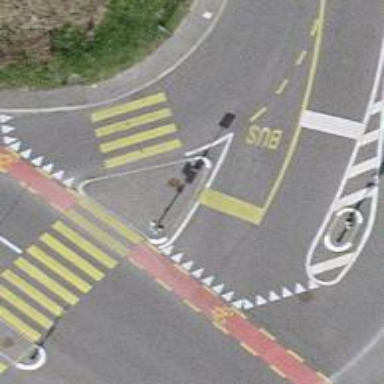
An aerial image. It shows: Uncontrolled road crossing.